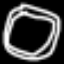
Label: clock